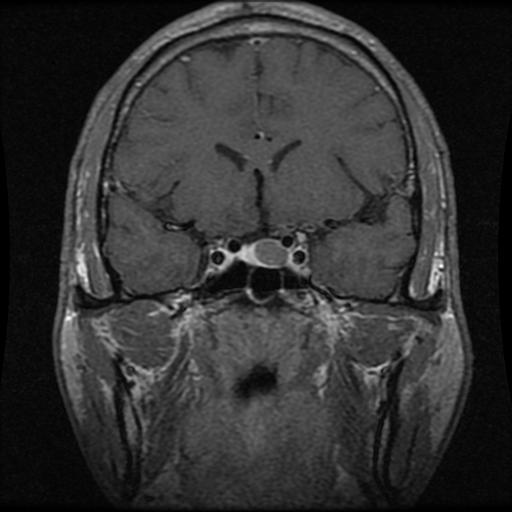
Label: pituitary